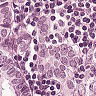
Metastatic tissue present: yes